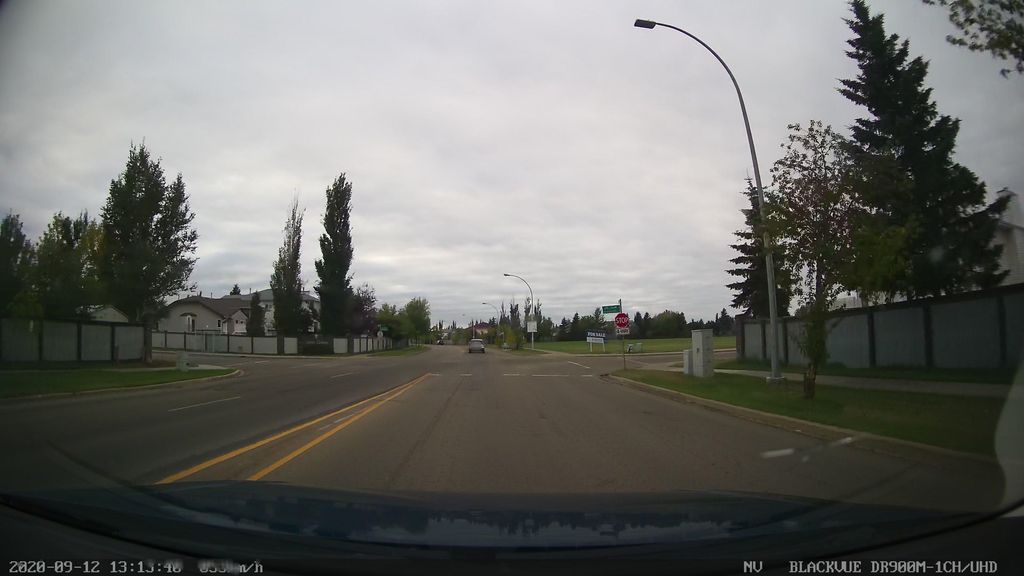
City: edmonton